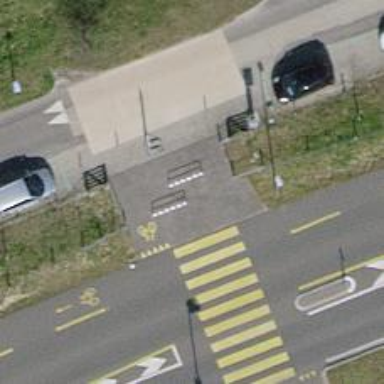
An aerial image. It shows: Cycle barrier.